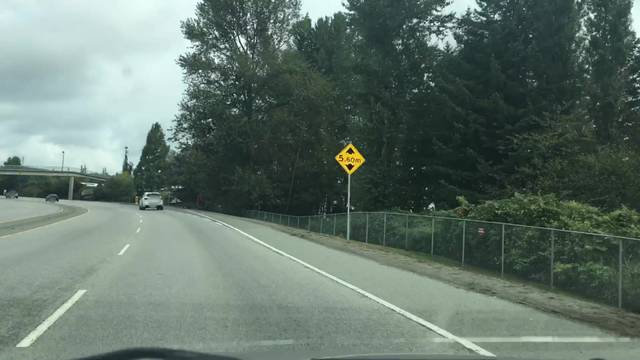
Region: Canada
Coordinates: 49.109, -122.643